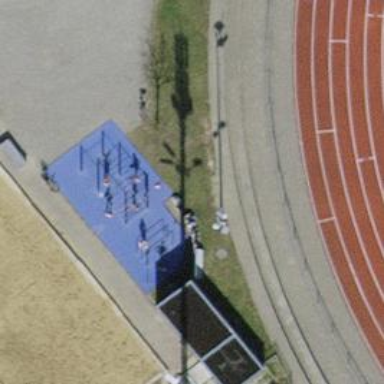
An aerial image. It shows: Fitness station in leisure land area.